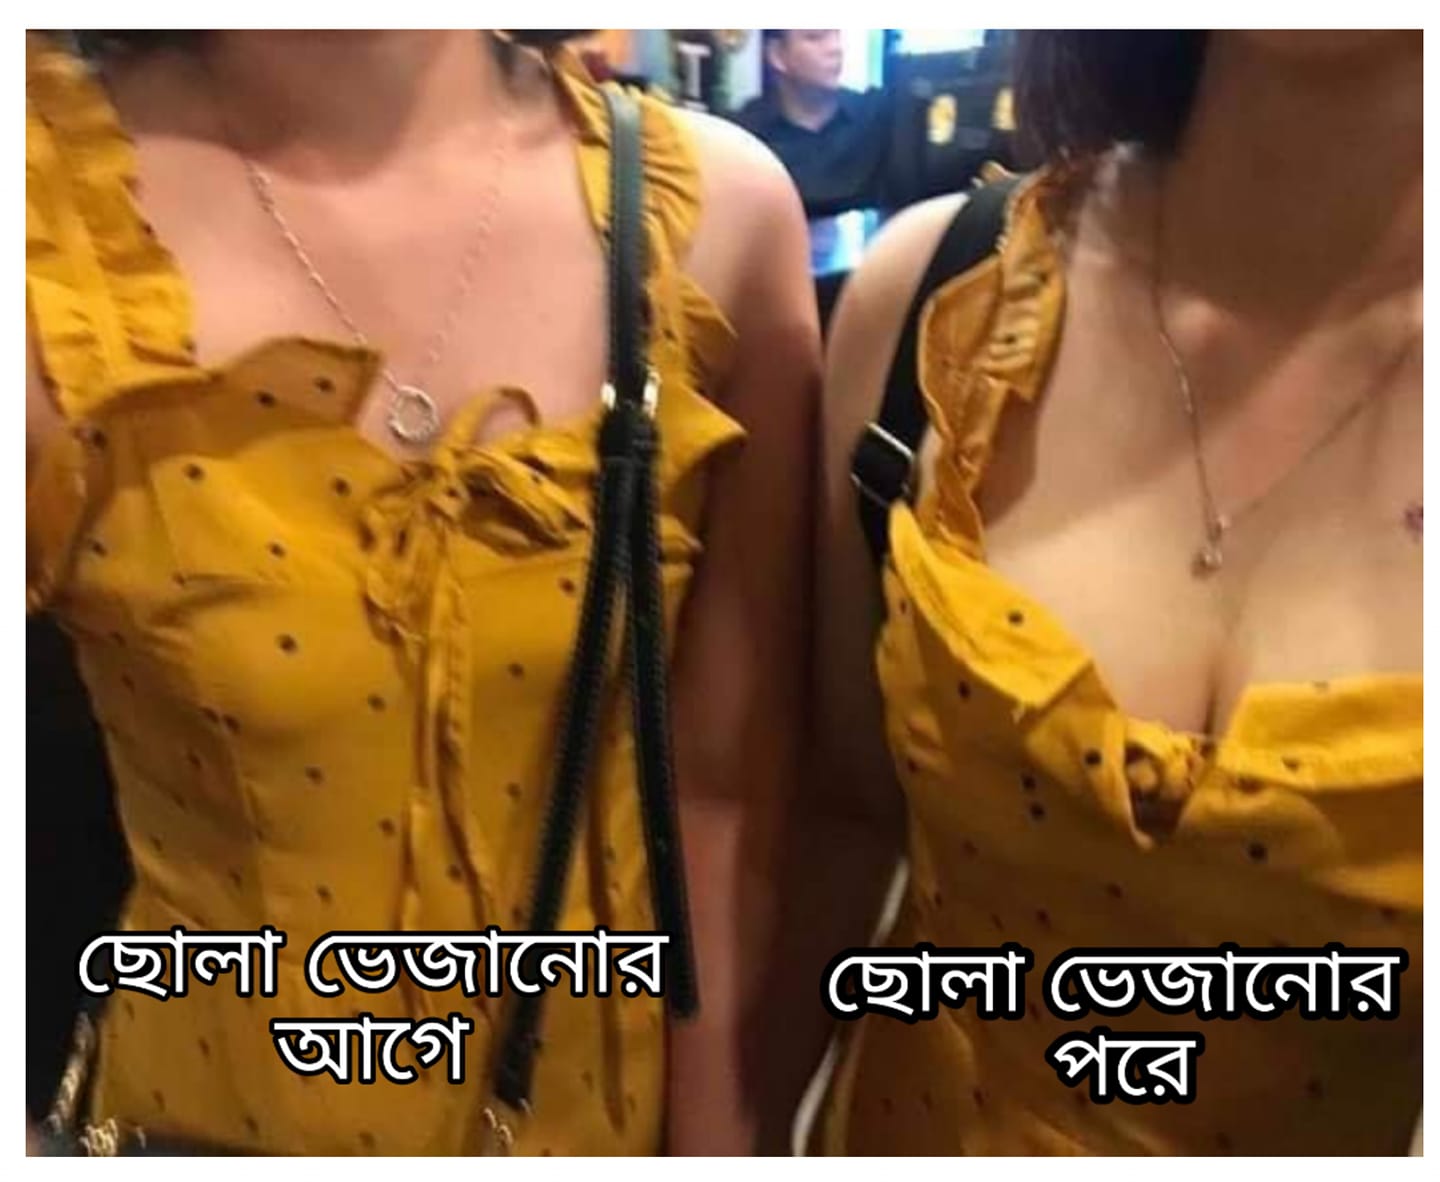
Caption: ছোলা ভেজানোর আগে    ছোলা ভেজানোর পরে
Label: hate